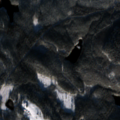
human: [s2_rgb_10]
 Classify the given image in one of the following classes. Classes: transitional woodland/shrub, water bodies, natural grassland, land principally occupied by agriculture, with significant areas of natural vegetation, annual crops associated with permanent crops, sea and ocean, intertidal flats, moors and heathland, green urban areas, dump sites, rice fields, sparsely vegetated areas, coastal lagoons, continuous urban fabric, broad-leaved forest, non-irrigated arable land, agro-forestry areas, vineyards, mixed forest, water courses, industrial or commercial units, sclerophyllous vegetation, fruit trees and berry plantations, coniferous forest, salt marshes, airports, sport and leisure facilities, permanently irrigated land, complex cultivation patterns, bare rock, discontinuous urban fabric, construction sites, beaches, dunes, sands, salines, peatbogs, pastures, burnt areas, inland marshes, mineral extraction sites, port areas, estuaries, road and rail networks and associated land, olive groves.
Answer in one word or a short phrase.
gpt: coniferous forest, mixed forest